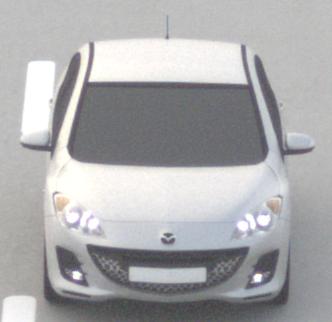
Make: Mazda
Model: 3 1.6
Detailed model: 3 (BL)
Model produced from: 2009/05
Model produced until: 2010/12
Doors: 5
Color: white
Road condition: dry road
Daytime: morning or afternoon
Contrast: low contrast